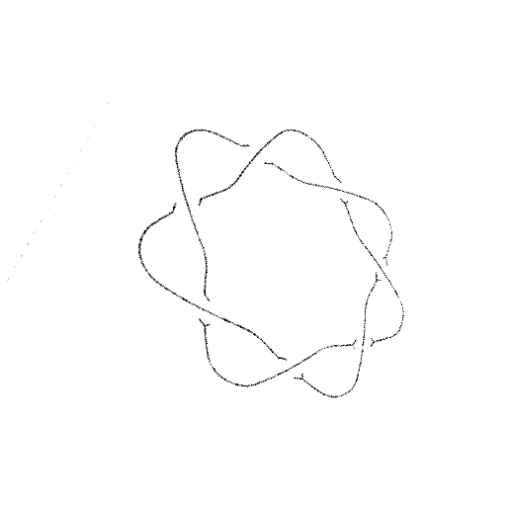
Crossing number: 7